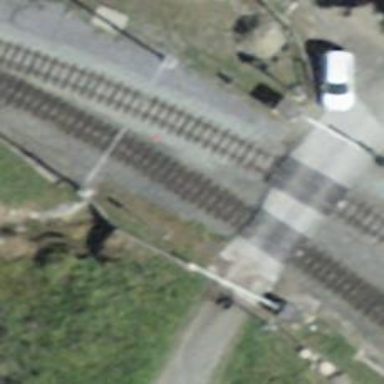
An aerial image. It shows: Narrow-gauge railway track electrified by contact line.